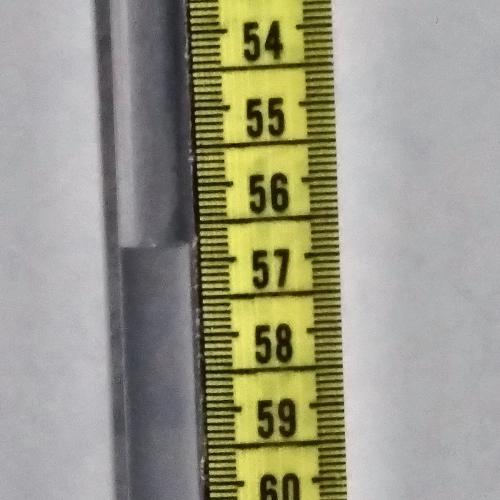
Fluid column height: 56.8 cm